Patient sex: M
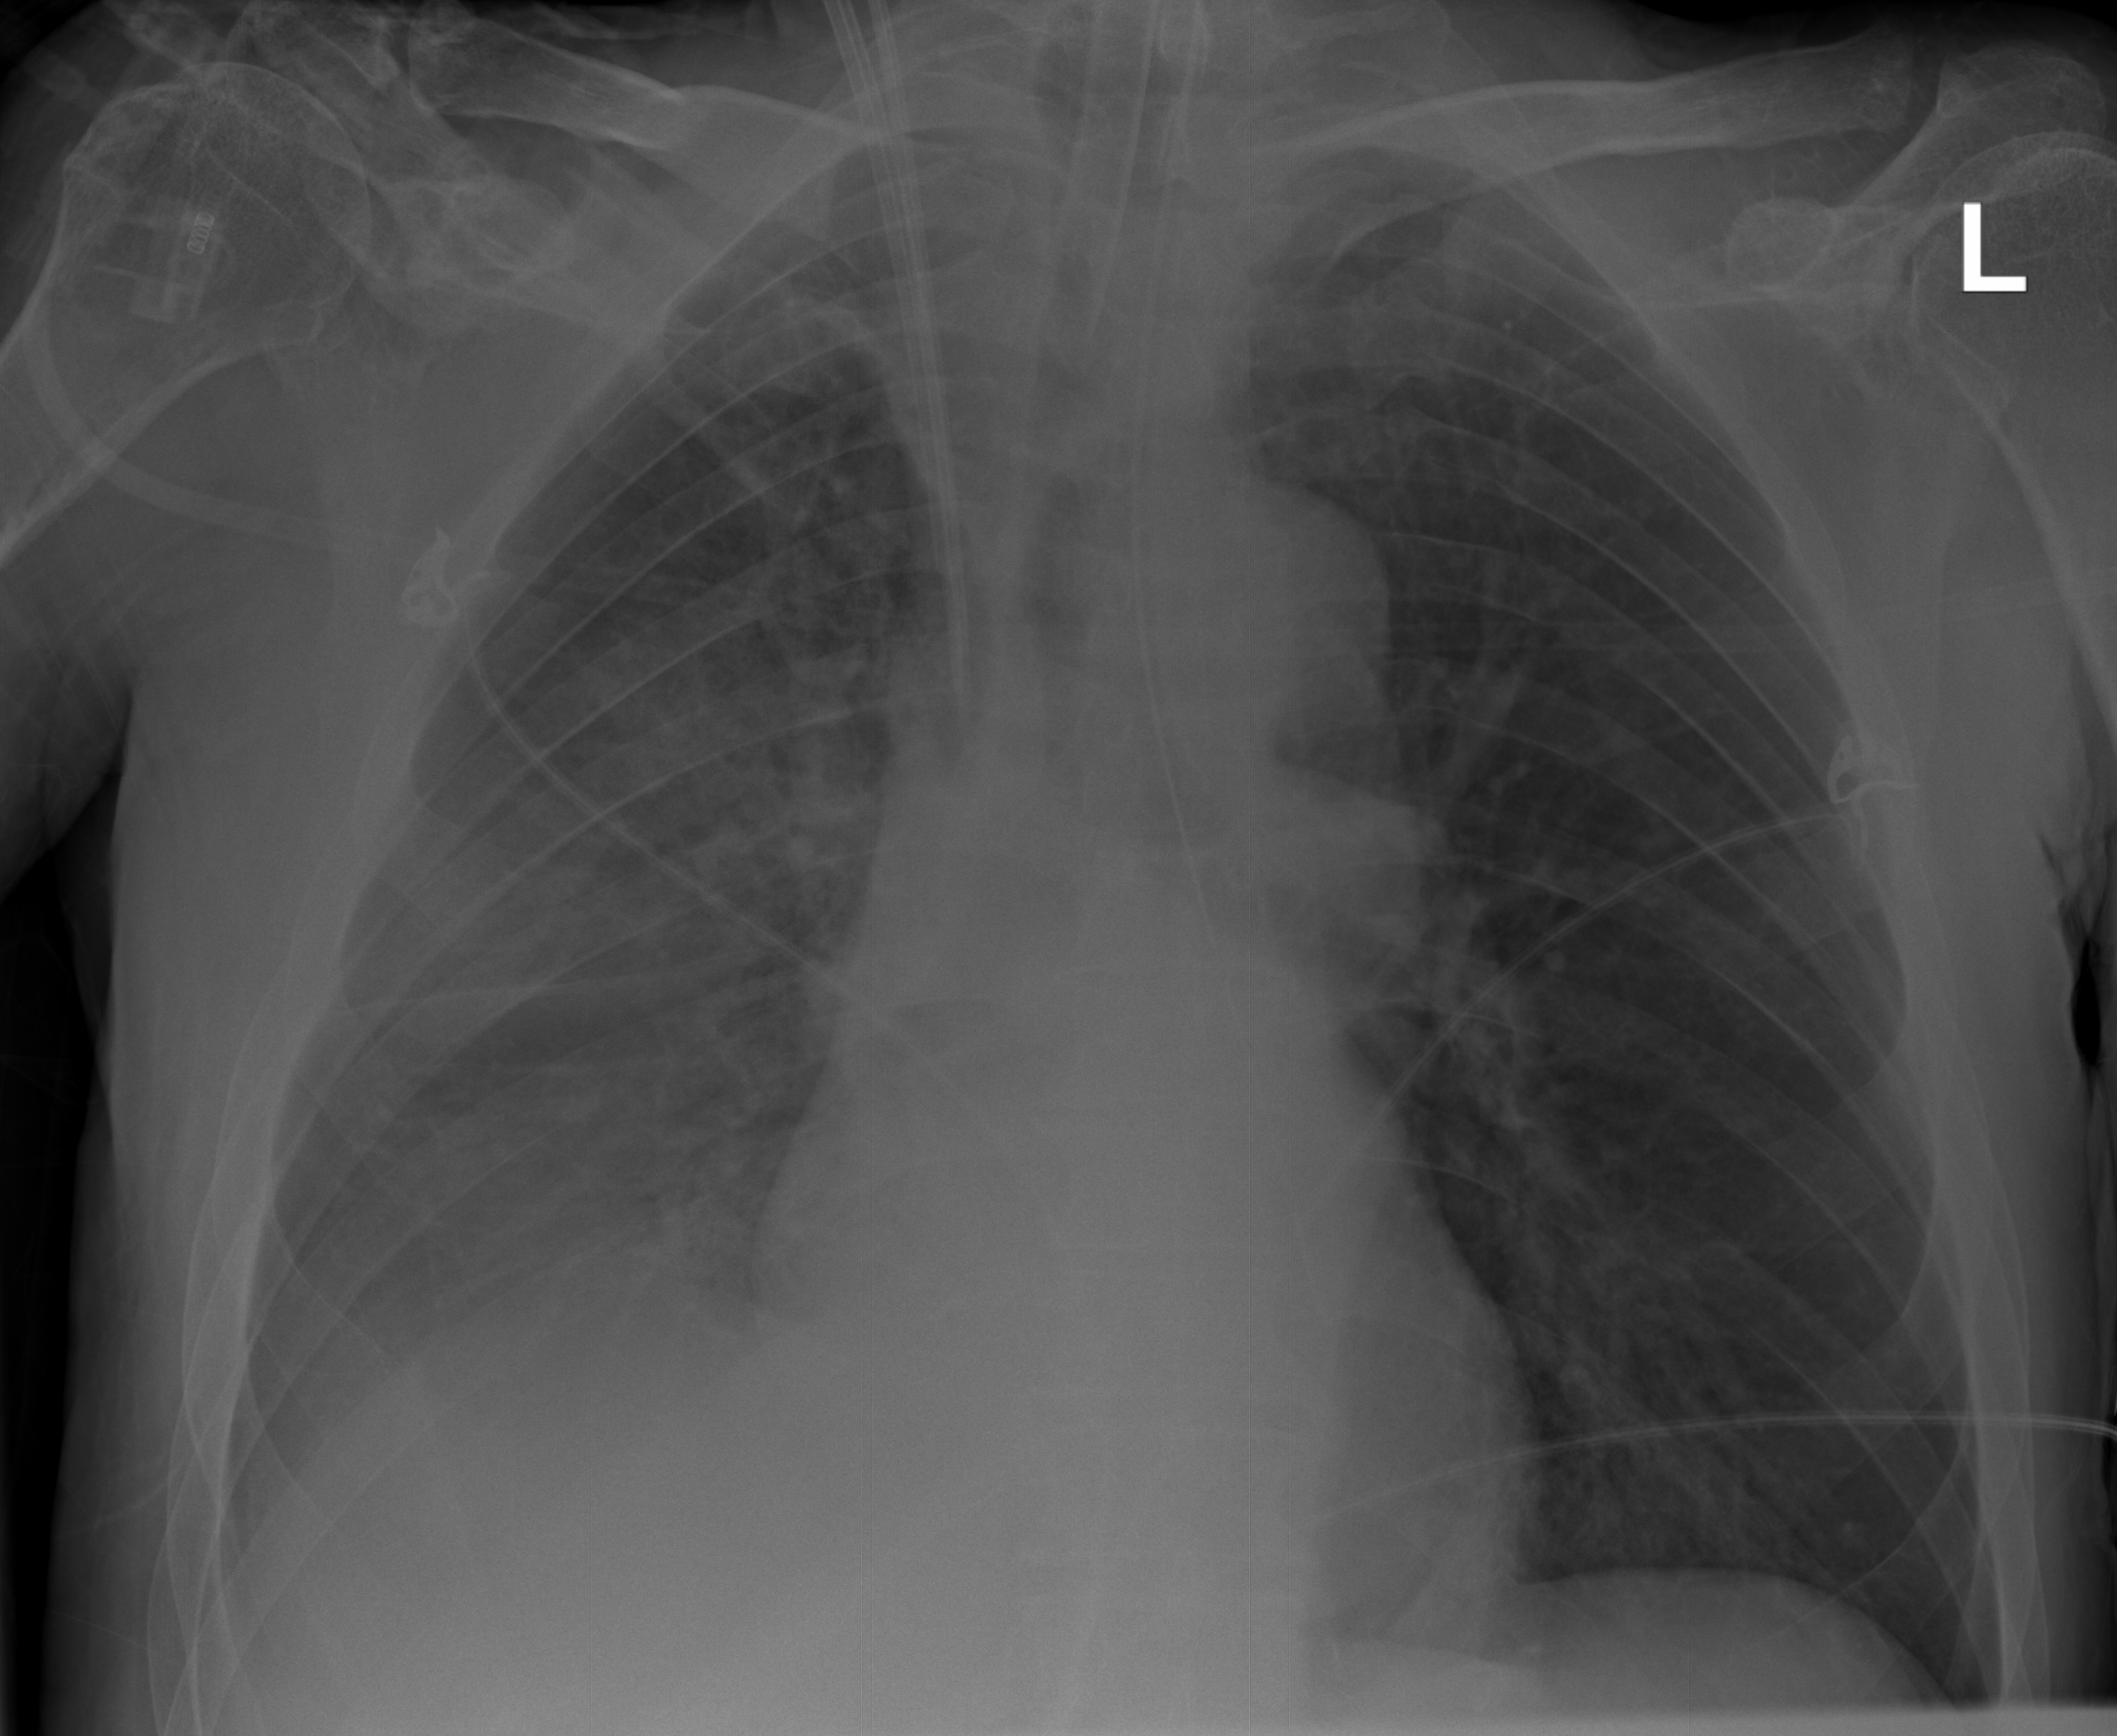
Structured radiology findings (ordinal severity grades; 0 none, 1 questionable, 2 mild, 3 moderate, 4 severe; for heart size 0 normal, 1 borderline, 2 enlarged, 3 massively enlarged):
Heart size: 0
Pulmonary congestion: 0
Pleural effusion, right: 3
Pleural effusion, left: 0
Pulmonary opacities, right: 3
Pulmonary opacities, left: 0
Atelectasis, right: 3
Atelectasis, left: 2